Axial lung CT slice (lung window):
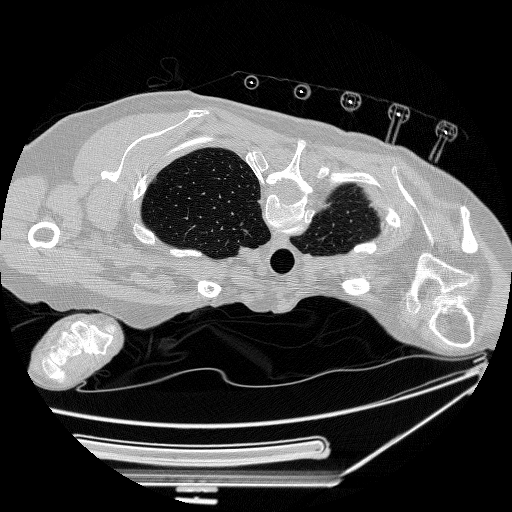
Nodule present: no